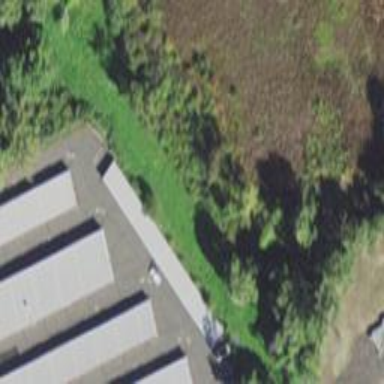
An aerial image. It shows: Storage rental shop located in building.